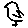
Label: bird